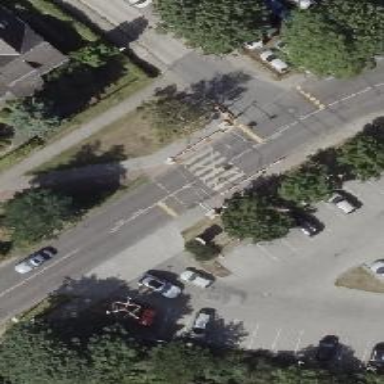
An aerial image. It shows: Uncontrolled zebra crossing on the road.